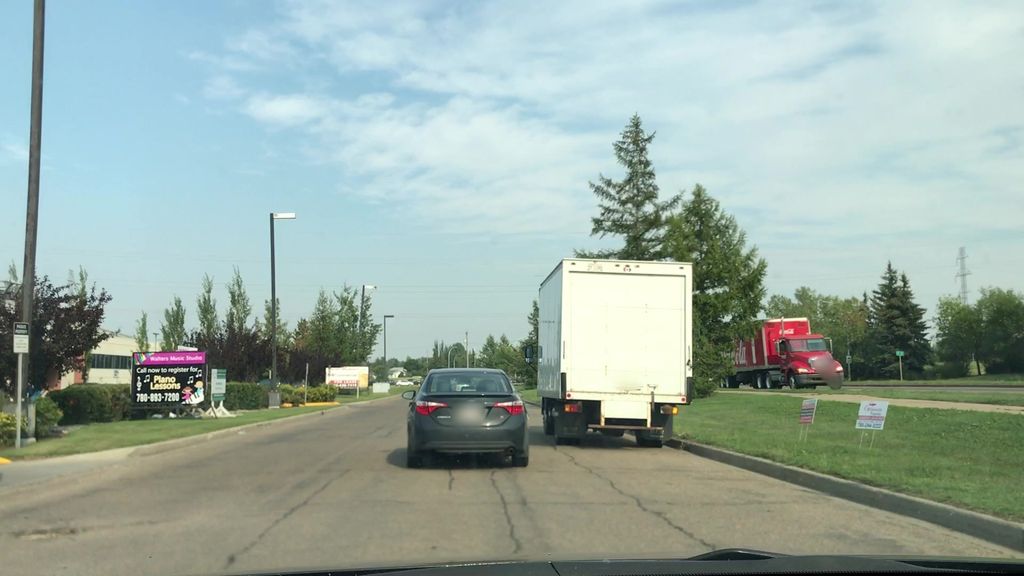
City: edmonton